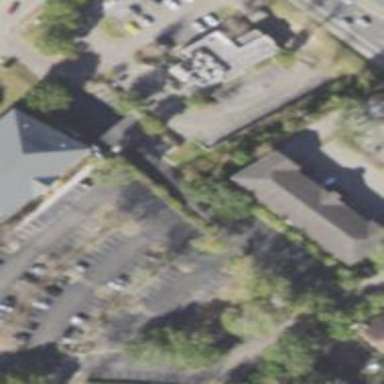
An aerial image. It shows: Commercial building.